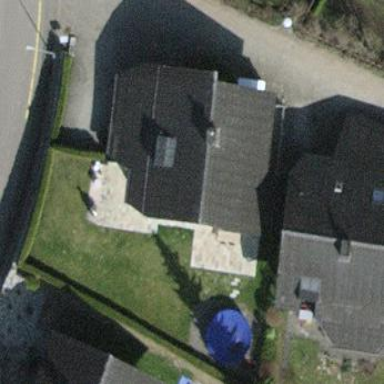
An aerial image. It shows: Detached building.